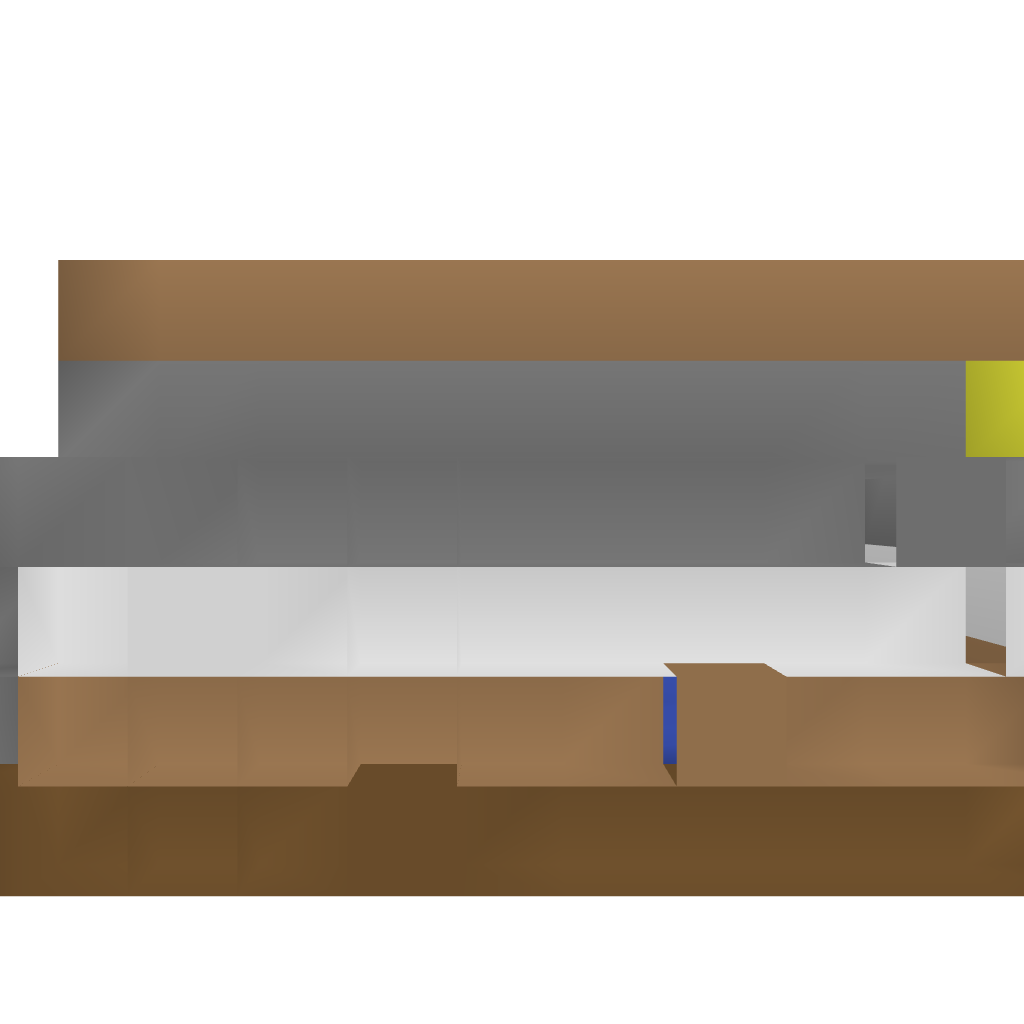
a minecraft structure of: w4rl0's Basic House blocked wood glass and stone